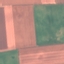
Label: AnnualCrop